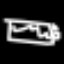
Label: bed